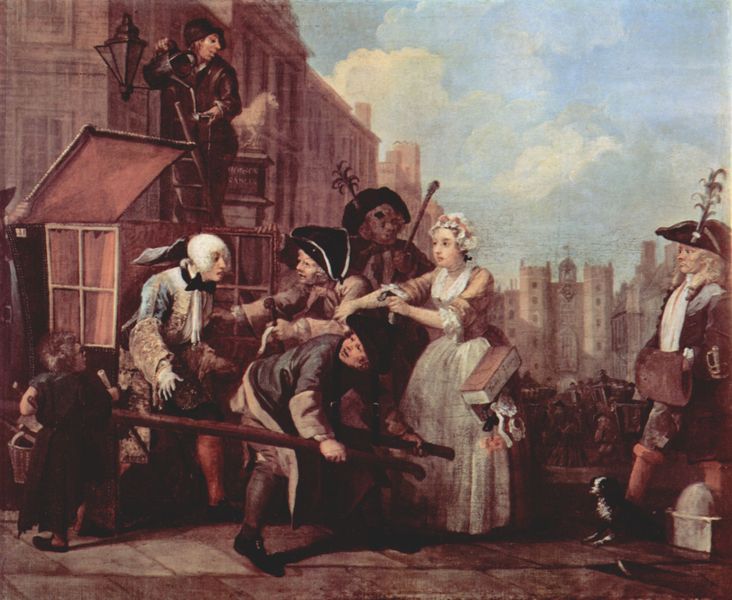
Titel: Die Verhaftung wegen Diebstahls
Künstler: William Hogarth
Standort: London
Institution: Sir John Soane's Museum
Schlagwörter: blau, feder, gemälde, himmel, mann, schatten, weiß, wolken, menschen, stadt, braun, fenster, frankreich, frau, hut, hüte, kleid, lampe, laterne, männer, paris, schwarz, strassenszene, straße, szene, zeichnung, ölbild, blüten, dame, gebäude, haus, hund, rot, schloss, wolke, gesellschaft, haube, menge, gedränge, mützen, architektur, arm, barock, diener, mensch, tod, tragen, ärmel, öl, erde, häuser, kirche, boden, adel, händler, kind, rokkoko, theater, england, renaissance, arbeit, genre, kamine, karren, kinder, stock, turm, hase, kanne, statue, perücke, schürze, taille, magd, fassade, gasse, schuhe, stab, trage, kutsche, markt, platz, französisch, leiter, könig, soldaten, mimik, korb, strumpf, junge, tor, stadtansicht, spitzweg, stangen, maske, buch, burg, sprossen, türme, dieb, gefangen, knüppel, militär, revolution, streit, uniformen, überfall, soldat, bürger, kiste, adeliger, dreispitz, gestik, tasche, fürst, kasten, wappen, stadttor, biedermeier, muff, sklave, brauntöne, bürgerlich, bettler, löwe, zwerg, eimer, träger, ölbidl, eilen, grotesk, helfen, marketenderin, ludwig, zweispitz, historisch, perrücke, wlken, anzünden, zange, burgtor, menschne, giesskanne, maänner, sänfte, freau, dreizack, protest, senfte, stören, ölkännchen, friedrich ii, gasleterne, hampton court, jzv, rmtu, solddaten, anzünder, herbei